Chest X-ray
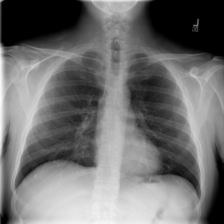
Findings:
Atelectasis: negative
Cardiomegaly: negative
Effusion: negative
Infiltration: negative
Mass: negative
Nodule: negative
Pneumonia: negative
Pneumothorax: negative
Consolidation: negative
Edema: negative
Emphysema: negative
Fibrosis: negative
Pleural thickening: negative
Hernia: negative